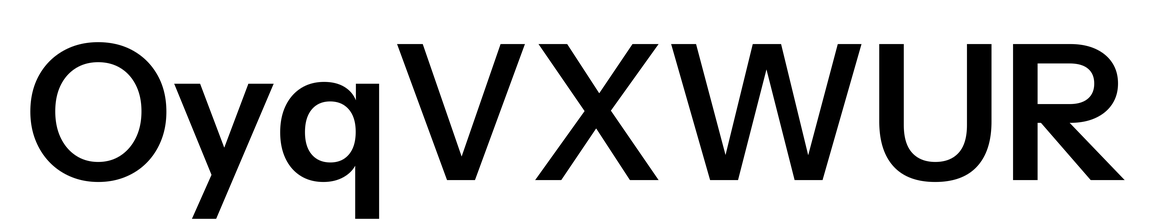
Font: InstrumentSans_SemiBold